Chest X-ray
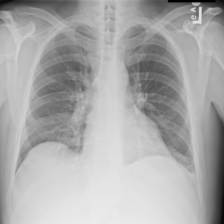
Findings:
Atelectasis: negative
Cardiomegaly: negative
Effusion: negative
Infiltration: negative
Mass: negative
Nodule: negative
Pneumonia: negative
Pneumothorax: negative
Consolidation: negative
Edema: negative
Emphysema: negative
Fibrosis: negative
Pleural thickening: negative
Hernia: negative